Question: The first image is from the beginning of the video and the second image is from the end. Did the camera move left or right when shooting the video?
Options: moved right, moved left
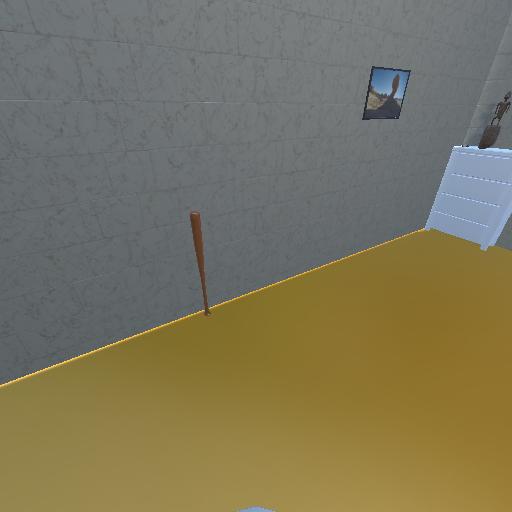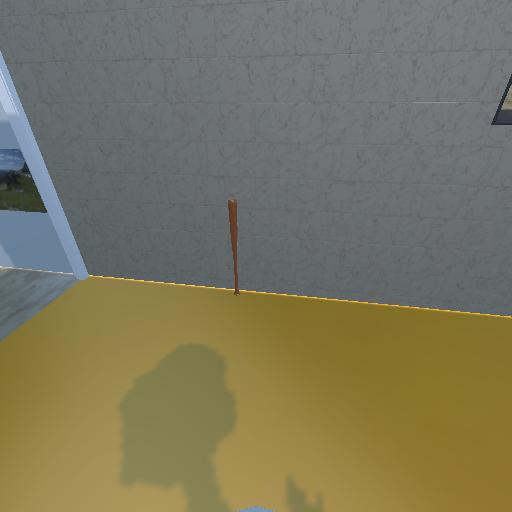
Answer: moved right